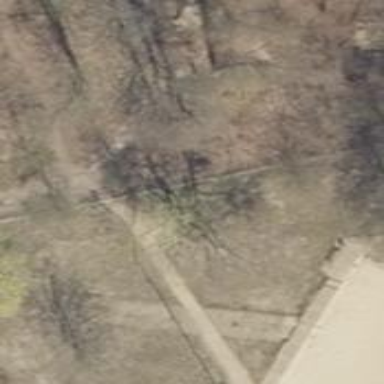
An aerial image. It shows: Footway along the road.